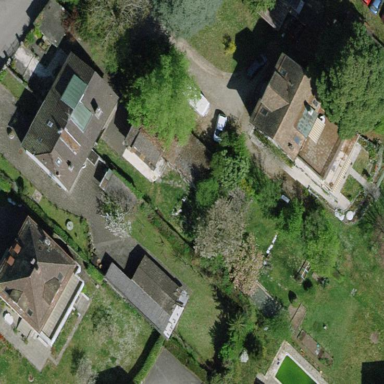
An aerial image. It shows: Garden enclosed by fence.